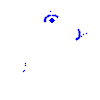
Particle: kaon